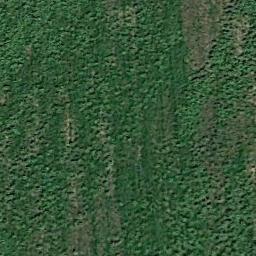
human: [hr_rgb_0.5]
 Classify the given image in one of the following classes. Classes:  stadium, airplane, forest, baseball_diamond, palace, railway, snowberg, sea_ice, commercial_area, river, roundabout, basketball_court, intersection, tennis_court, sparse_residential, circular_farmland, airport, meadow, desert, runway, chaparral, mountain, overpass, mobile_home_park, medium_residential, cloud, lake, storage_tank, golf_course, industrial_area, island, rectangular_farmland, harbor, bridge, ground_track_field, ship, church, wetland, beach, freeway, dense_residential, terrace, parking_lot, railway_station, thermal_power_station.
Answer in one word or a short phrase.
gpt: meadow